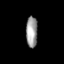
Tissue: lung
Cell type: Epithelial cells
Senescence score: 0.1923
Nuclear area (px): 352
Mean DAPI intensity: 153.724